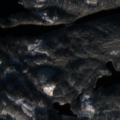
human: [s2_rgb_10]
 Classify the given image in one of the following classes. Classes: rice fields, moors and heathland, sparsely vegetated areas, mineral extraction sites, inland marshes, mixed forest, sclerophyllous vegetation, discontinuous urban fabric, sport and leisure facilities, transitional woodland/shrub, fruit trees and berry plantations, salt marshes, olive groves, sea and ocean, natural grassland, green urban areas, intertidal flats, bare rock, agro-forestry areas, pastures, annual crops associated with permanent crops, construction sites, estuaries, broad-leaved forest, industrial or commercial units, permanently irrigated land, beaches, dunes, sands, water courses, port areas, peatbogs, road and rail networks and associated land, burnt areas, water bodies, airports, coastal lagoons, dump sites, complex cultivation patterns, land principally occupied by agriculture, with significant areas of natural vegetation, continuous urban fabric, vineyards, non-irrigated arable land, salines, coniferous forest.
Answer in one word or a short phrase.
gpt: coniferous forest, mixed forest, water bodies